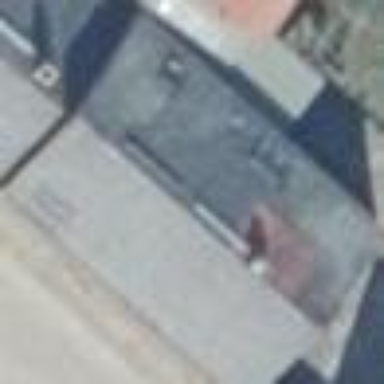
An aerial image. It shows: Commercial building with gabled roof.